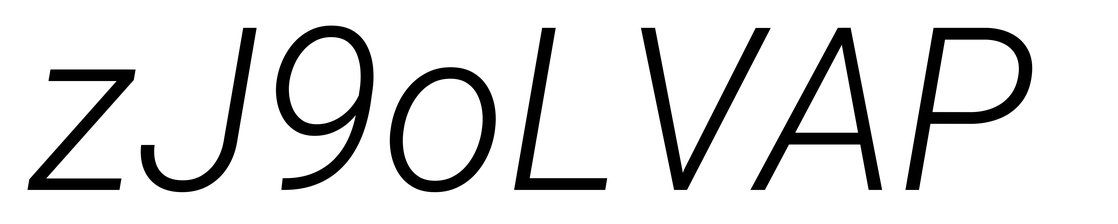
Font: Roboto-Italic_Light_Italic